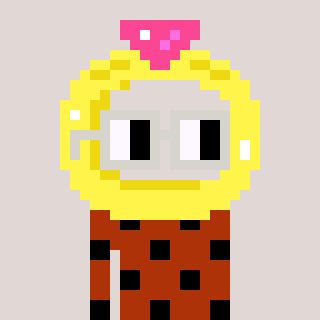
a pixel art character with square light gray glasses, a ring-shaped head and a hotbrown-colored body on a warm background